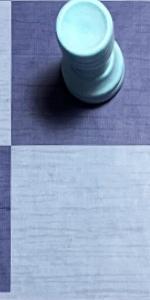
Label: Empty